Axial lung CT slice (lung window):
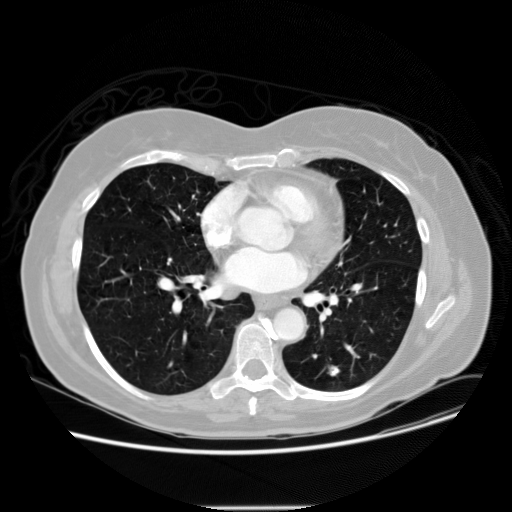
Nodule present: yes
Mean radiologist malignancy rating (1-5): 1.75